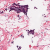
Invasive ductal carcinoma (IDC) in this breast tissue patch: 0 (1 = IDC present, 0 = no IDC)